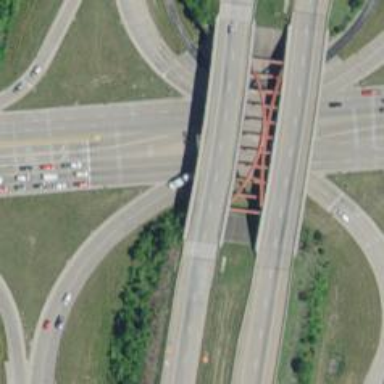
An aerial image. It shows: Arch bridge that is man-made.